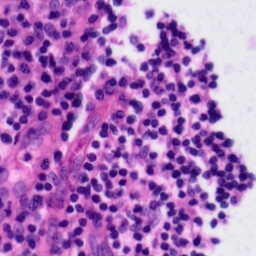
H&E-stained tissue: Tonsil